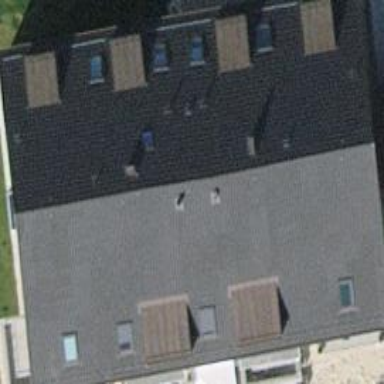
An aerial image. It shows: Image showing building with apartments.